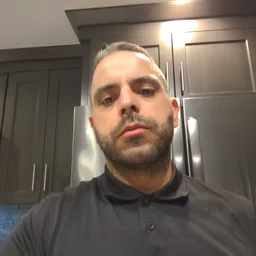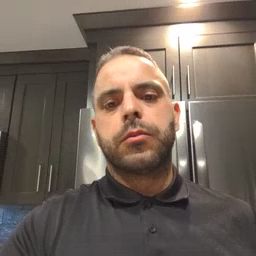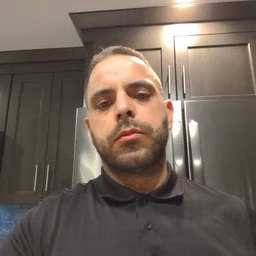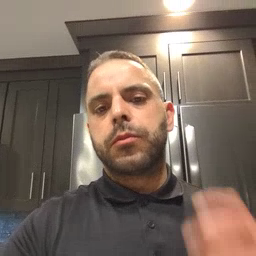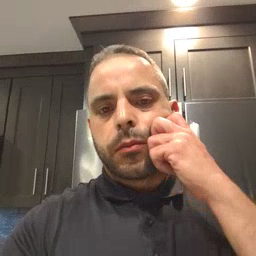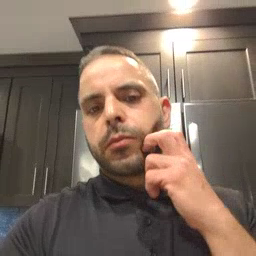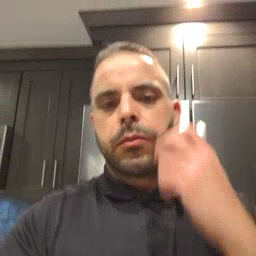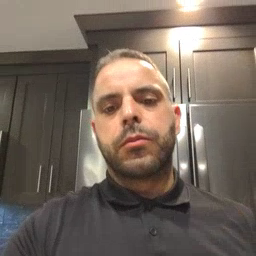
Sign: gum